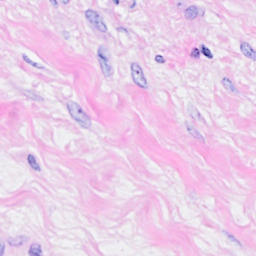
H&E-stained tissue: Breast